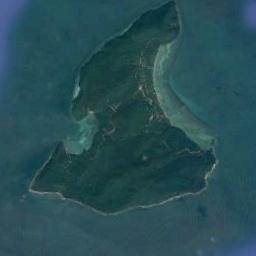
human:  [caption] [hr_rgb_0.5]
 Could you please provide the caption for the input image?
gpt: The irregularly shaped green island is surrounded by blue sea water .

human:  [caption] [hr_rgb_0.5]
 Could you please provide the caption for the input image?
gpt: The island is surrounded by water .

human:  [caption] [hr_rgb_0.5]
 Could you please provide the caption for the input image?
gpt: The island has dense vegetation and beaches .

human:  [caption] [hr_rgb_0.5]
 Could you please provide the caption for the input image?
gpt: The shape of the island is very irregular .

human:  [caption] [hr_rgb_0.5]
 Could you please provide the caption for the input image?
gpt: A green island on a green sea .